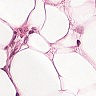
Metastatic tissue present: yes